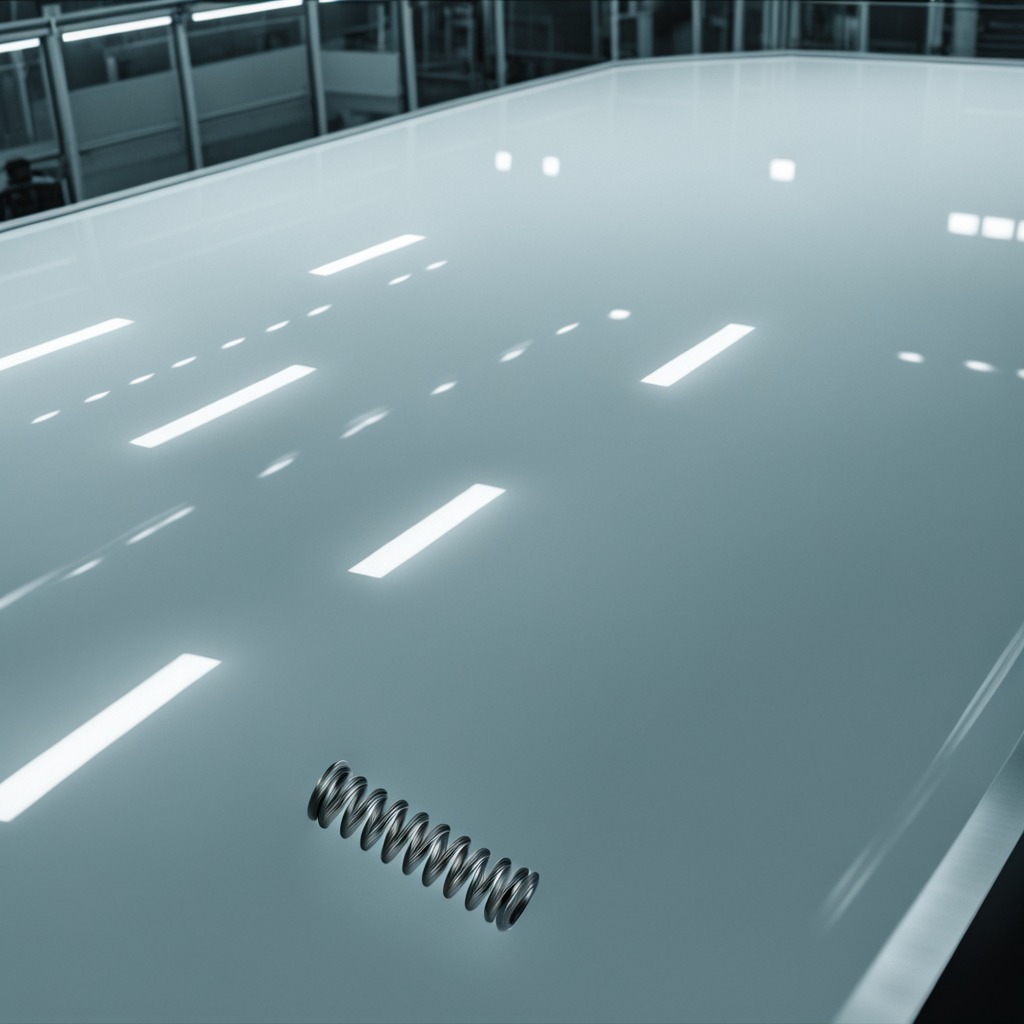
A coiled metal spring lies on the table.